Question: OK, this is a pretty basic question about transitions and updating data in d3js. (I'm a level 0.1 noob.) I'm importing GeoJSON and CSV data for city populations in Tanzania. It looks like this so far:

I now want to update the values, going back in time to see the 2002, 1998, 1988, etc. city populations. These previous population values are separate columns in my CSV. And I'm at a loss of how to call them. What I'm trying is this:
'''
d3.select(window)
.on("click", function() {
svg.selectAll("circle")
.data(data)
.transition()
.append("circle")
.attr("cx", function(d) {
return projection([d.lon, d.lat])[0];
})
.attr("cy", function(d) {
return projection([d.lon, d.lat])[1];
})
.attr("r", function(d) {
return Math.sqrt(parseInt(d.y2002) * 0.0004);
})
.style("fill", "gold")
.style("opacity", 0.75);
});
'''
The full code is <URL>.
I'm very new to JavaScript and d3js, so this is a pretty basic question. I've read through the <URL>.
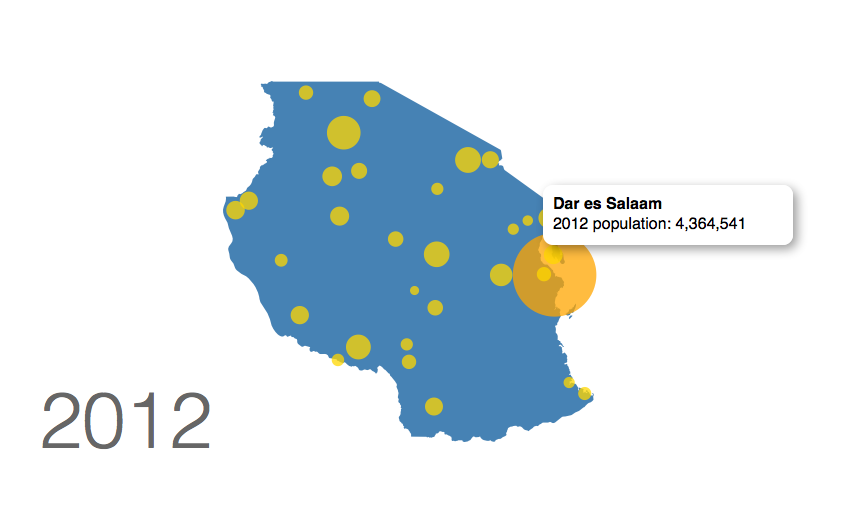
Answer: You have the data already, so there's no need to call 'd3.csv' again. The positions of the cities are also the same, so the only thing you need to update is the radius (and the tooltip) -- you don't even need to rebind the data. This would look like this.
'''
svg.selectAll("circle")
.transition()
.attr("r", function(d) {
return Math.sqrt(parseInt(d.y2003) * 0.0004);
});
'''
Note that I've changed the referenced column here. That's the only change you need to make.